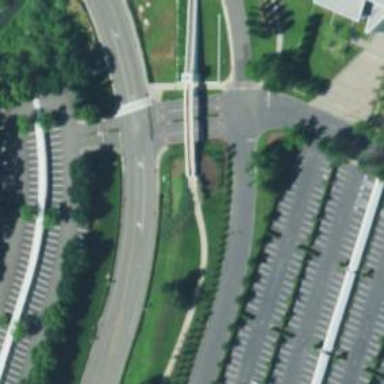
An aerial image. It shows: Footway on bridge.